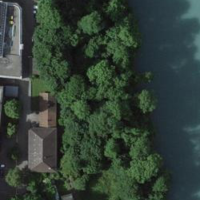
EUNIS habitat code: 53
Species observed at this site:
Allium ursinum
Symphoricarpos albus